Question: What is 'Parallelism(Distribute Streams)' operation in 'Execution plan'. Why it is increasing the rows count from the previous operation.
'''
SELECT TOP 5000 MM.MEMBER_ID,
MM.MEMBER_NO,
MM.MEMBER_NAME,
MM.TRADE_CLASS,
MT.DESCRIPTION,
MS.DESCRIPTION,
MAI.ADDRESS_1,
MAI.ADDRESS_2,
MAI.CITY,
MAI.STATE,
MAI.ZIP
FROM MEMBER_MASTER MM
INNER JOIN MEMBER_TYPE MT
ON MT.CODE = MM.MEMBER_TYPE
INNER JOIN MEMBER_STATUS MS
ON MS.CODE = MM.MEMBER_STATUS
INNER JOIN MEMBER_ADDRESS_INFO MAI
ON MM.MEMBER_ID = MAI.MEMBER_ID
WHERE MAI.PRIMARY_ADDRESS_FLAG = 'YES'
'''

From the above execution plan you can clearly see that the rows count is increased from to . Why is it happening?
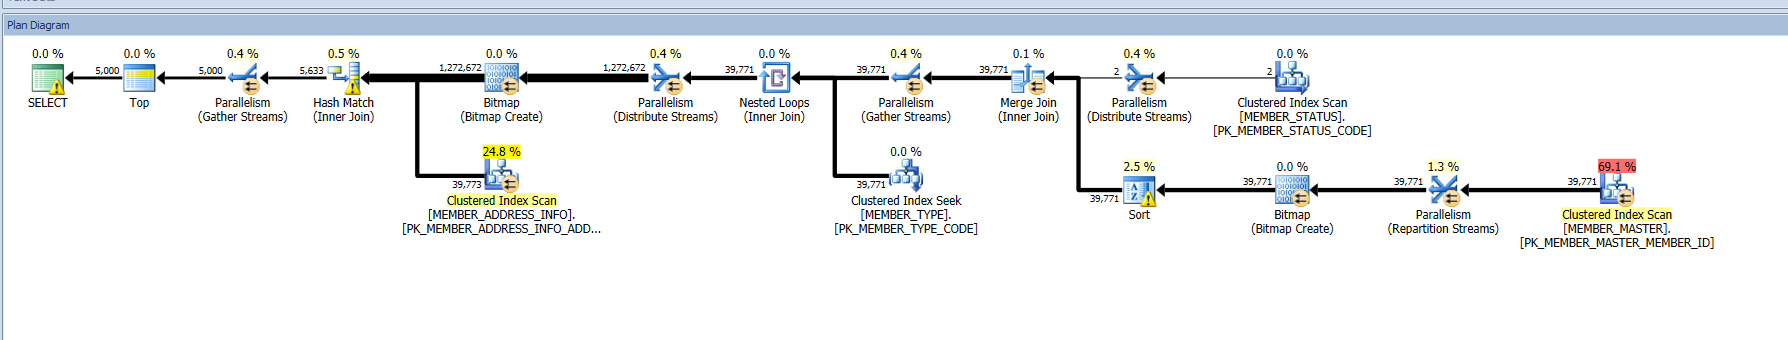
Answer: The system has decided that it can benefit from performing some of the processing in parallel. In this case, it's apparently decided to let 32 independent threads work with the set of rows (<PHONE> = 39771*32). It shouldn't be a cause for concern - generally - and the "duplicate" rows will be eliminated by the later '(Gather Streams)' operation.